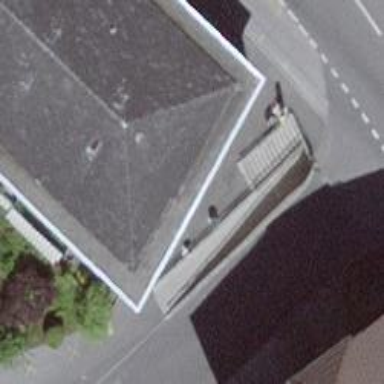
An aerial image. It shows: Kiosk.